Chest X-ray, PA view. Patient: 59 years old, sex F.
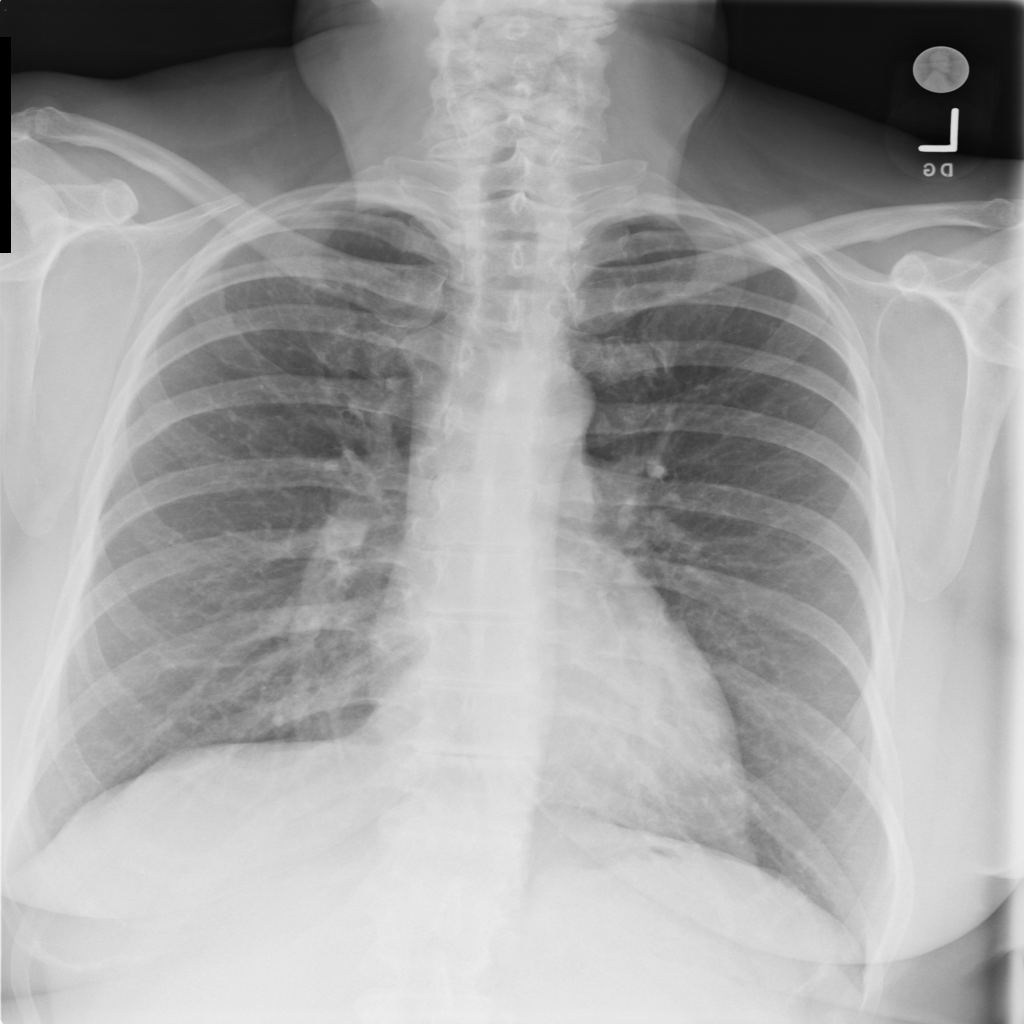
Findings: No Finding